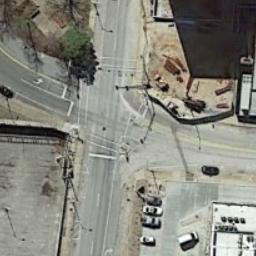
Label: intersection